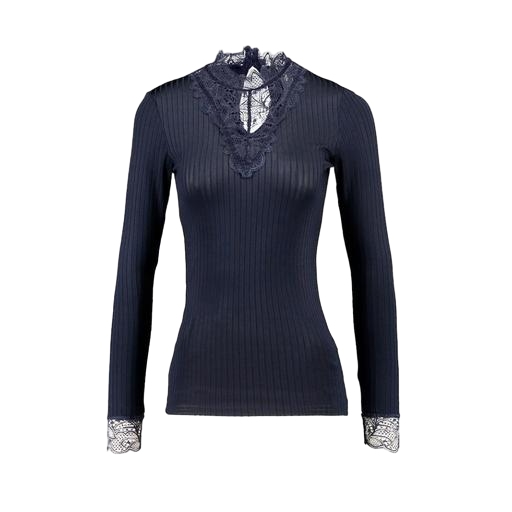
high-neck ribbed-jersey t-shirt, high-neck top, blue shayna mock-turtleneck lace top, white background